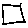
Label: square